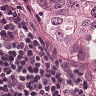
Metastatic tissue present: yes